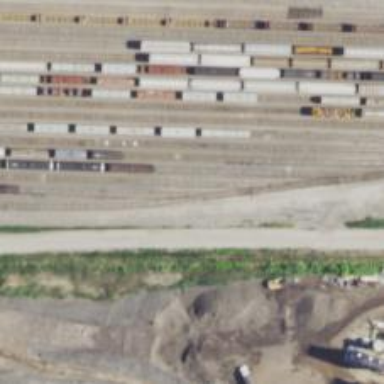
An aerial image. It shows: Railway yard used for servicing trains.